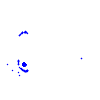
Particle: electron